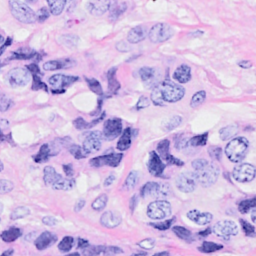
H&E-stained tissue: Breast